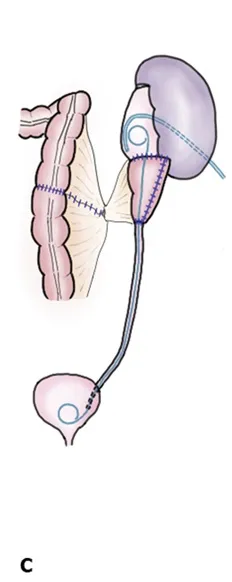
Upper ureteral reconstruction with a tapered segment of descending colon. (
C
) The final outcome with a double J stent, percutaneous nephrostomy tube, and retroperitoneal drain.
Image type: radiology (x_ray)